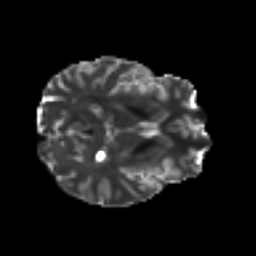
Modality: T2w
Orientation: axial
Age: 27
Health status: ill
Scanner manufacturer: philips
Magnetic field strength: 3 T
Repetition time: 9 s
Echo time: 0.127 s